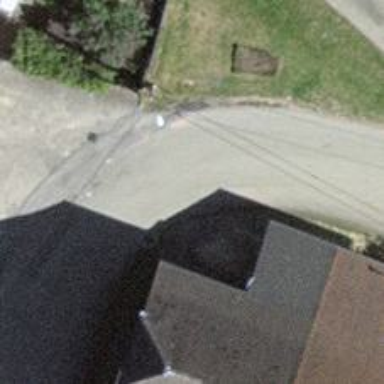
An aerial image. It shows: Residential road.